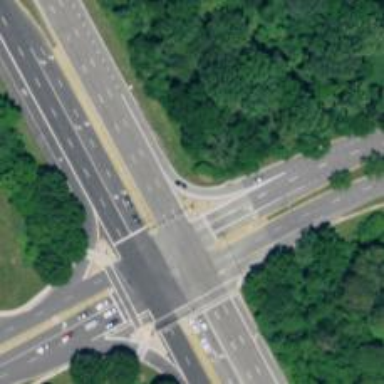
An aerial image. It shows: Trunk link highway.